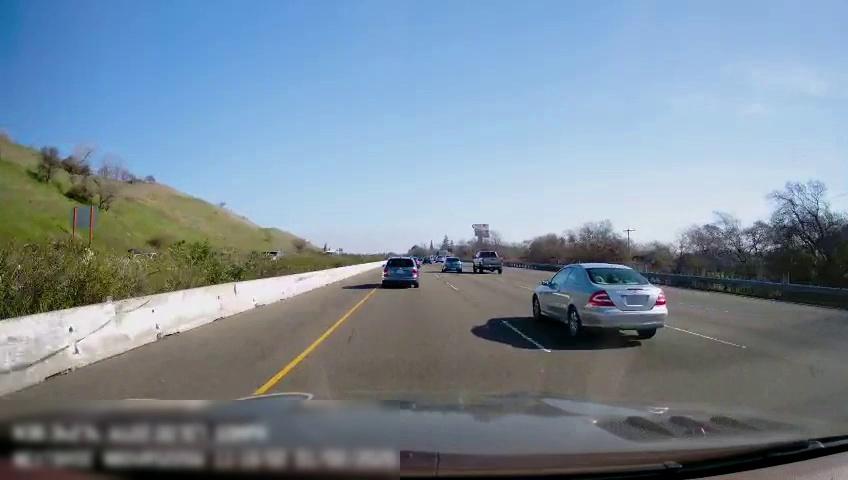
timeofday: Day
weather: Sunny
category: Drivable Space
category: Vehicles | Car
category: Vehicles | Truck
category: Vehicles | Car
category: Vehicles | Car
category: Lanes | Current Lane
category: Lanes | Current Lane
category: Lanes | Alternate Lane